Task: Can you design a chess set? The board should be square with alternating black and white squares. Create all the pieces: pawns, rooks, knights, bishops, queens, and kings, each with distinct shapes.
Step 223:
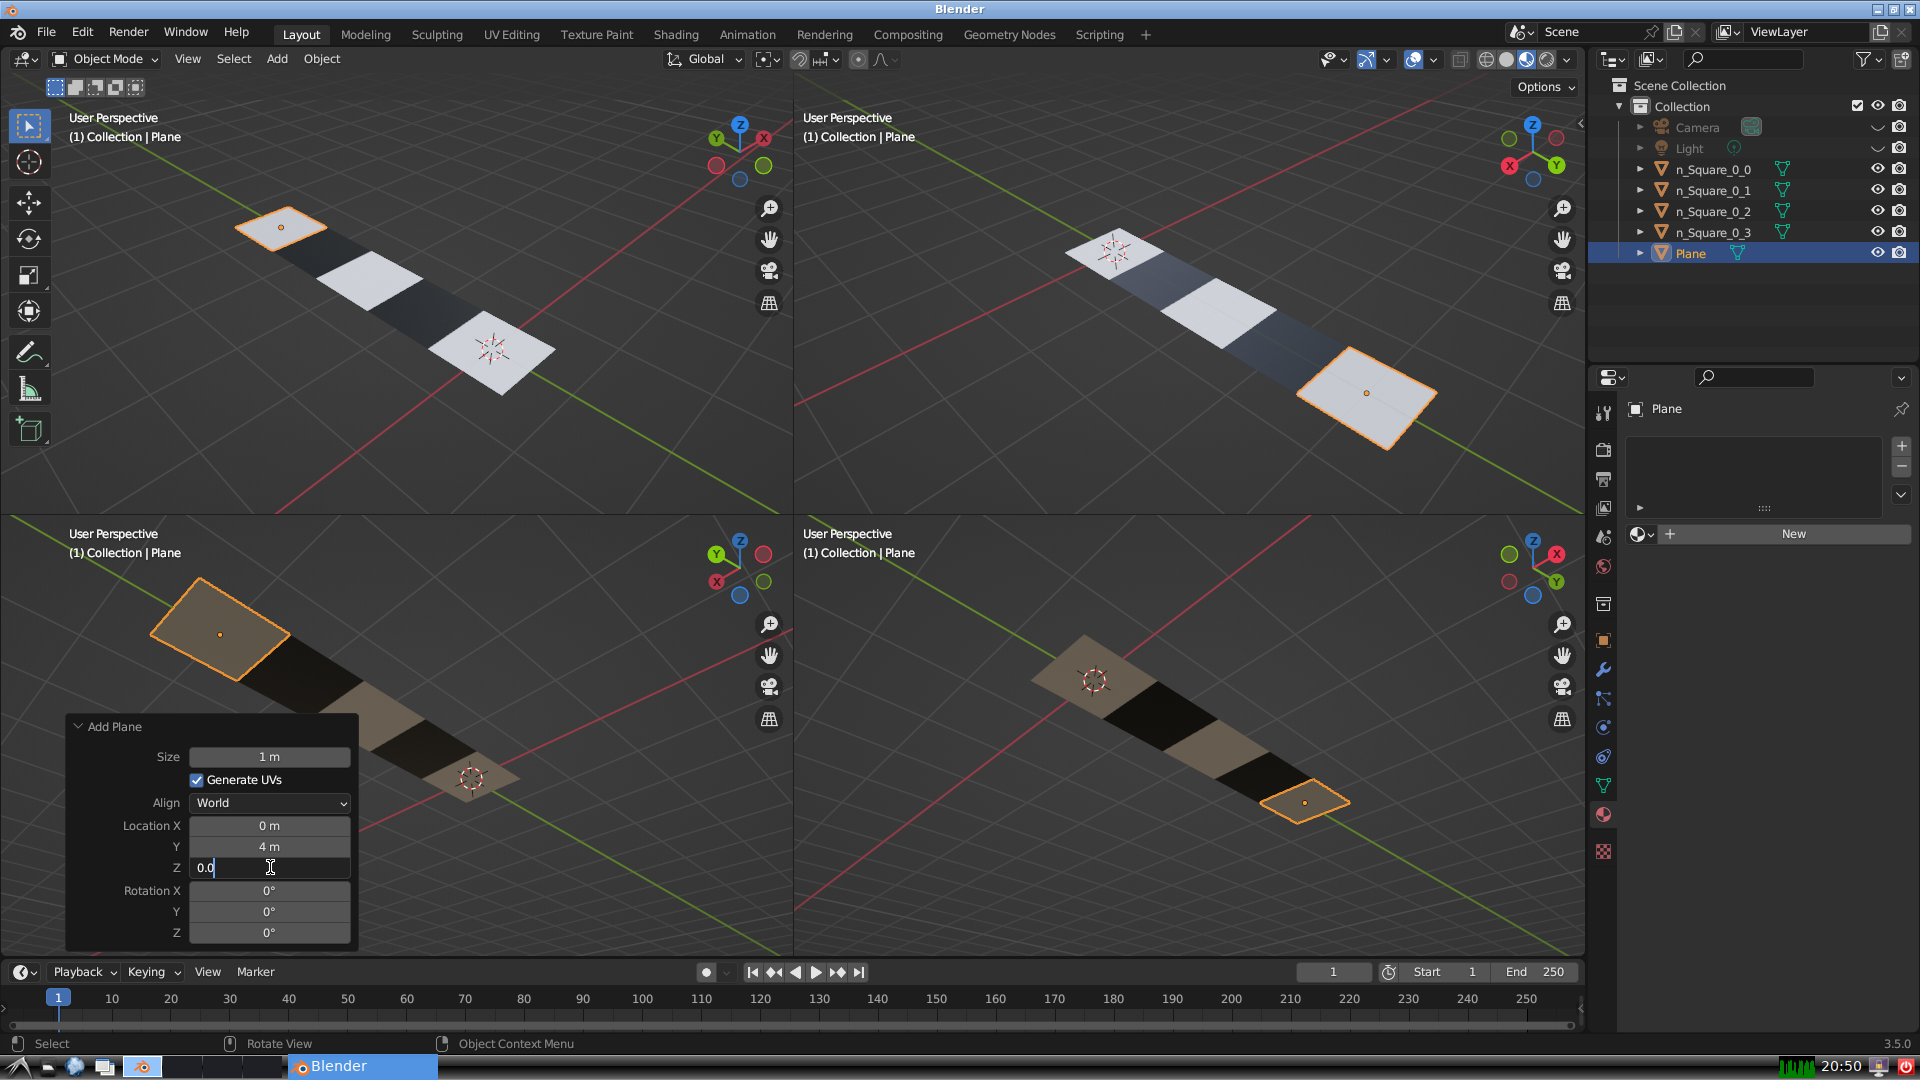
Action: {"key_press": ['Return']}